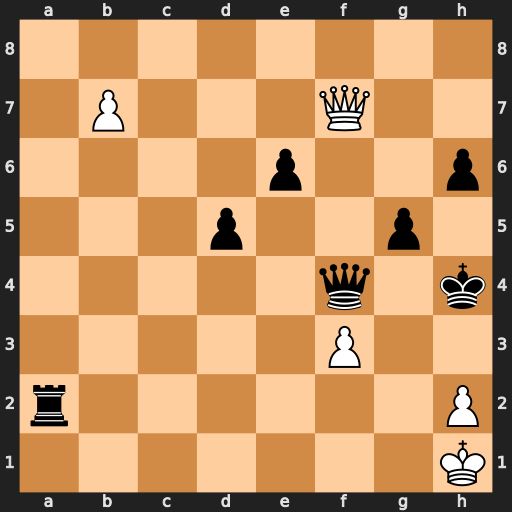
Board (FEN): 8/1P3Q2/4p2p/3p2p1/5q1k/5P2/r6P/7K
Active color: w
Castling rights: -
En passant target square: -
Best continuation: Qxf4+ gxf4 b8=Q Ra1+ Kg2